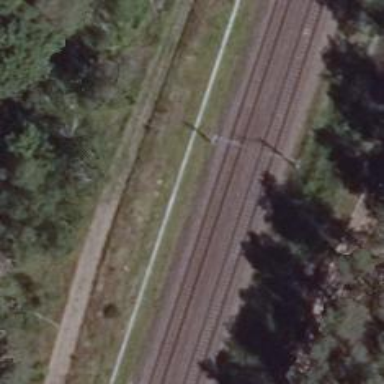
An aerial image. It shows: Milestone along the railway track with catenary mast.